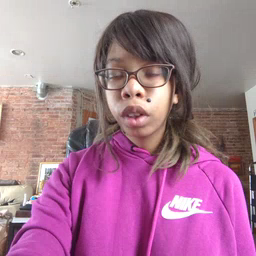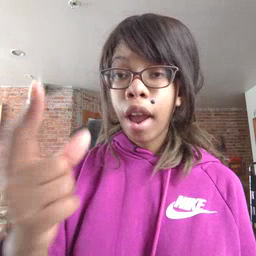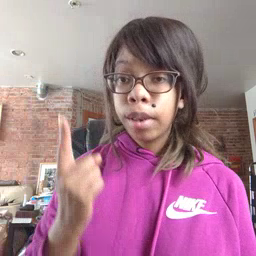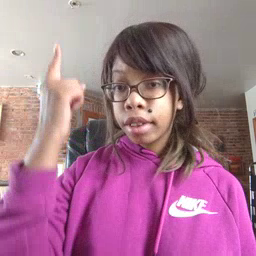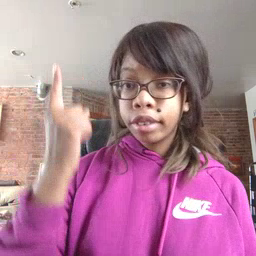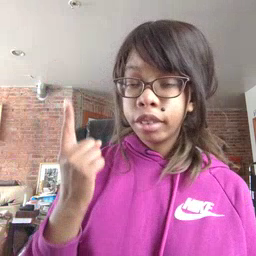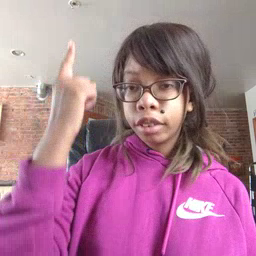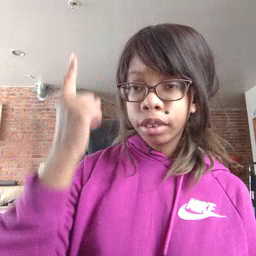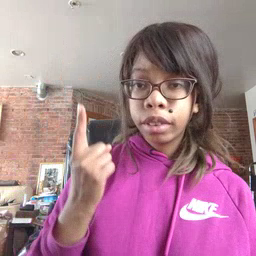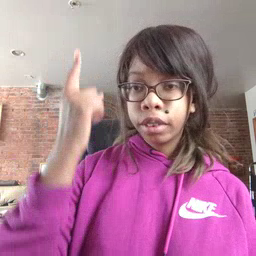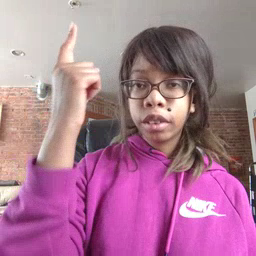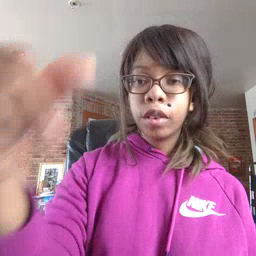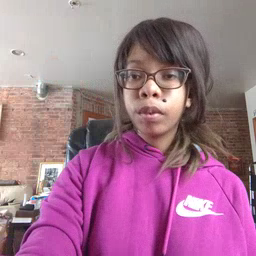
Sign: up